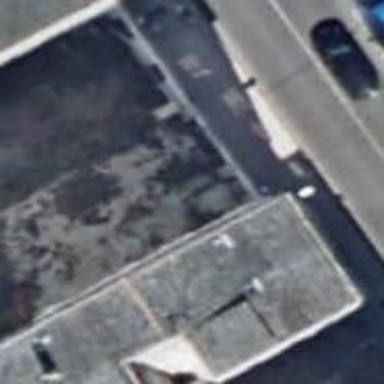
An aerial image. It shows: Warehouse building.